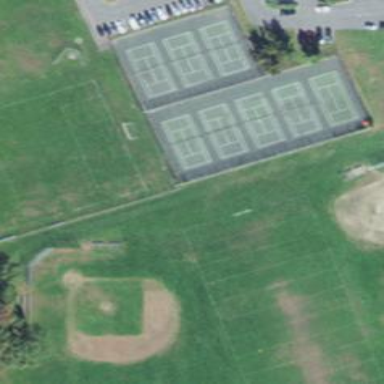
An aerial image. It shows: Tennis court in leisure pitch.